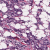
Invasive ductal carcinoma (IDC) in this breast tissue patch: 1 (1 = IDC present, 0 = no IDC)